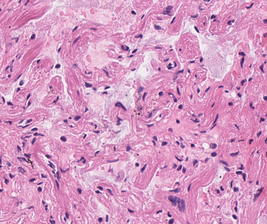
Tumor epithelial tissue: no
Tumor-associated stroma tissue: no
Normal tissue: yes